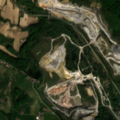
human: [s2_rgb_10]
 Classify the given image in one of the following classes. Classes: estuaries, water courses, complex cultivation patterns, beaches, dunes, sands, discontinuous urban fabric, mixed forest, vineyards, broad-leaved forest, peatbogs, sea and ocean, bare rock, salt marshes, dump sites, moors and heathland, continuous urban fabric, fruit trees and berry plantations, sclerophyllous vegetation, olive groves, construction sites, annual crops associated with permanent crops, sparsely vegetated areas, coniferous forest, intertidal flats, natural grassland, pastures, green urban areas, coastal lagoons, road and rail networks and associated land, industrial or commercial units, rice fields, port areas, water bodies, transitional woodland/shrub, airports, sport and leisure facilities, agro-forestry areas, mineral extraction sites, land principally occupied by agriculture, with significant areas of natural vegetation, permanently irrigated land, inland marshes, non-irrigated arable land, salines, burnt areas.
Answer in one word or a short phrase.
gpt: mineral extraction sites, non-irrigated arable land, pastures, complex cultivation patterns, land principally occupied by agriculture, with significant areas of natural vegetation, broad-leaved forest